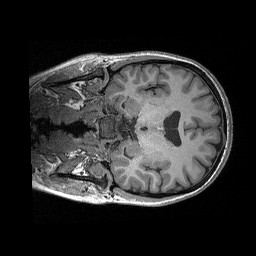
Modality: T1w
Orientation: coronal
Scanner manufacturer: siemens
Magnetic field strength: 3 T
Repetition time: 2.3 s
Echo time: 0.00298 s